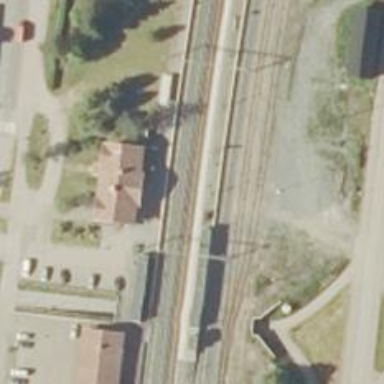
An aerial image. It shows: Continuous rail railway with electrified contact line.